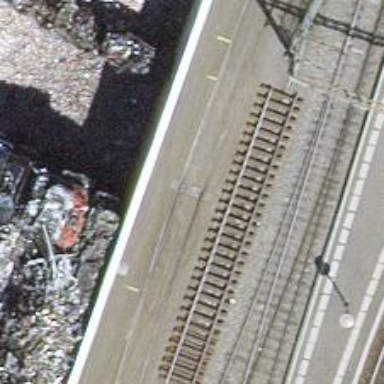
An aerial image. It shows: Railway switch.